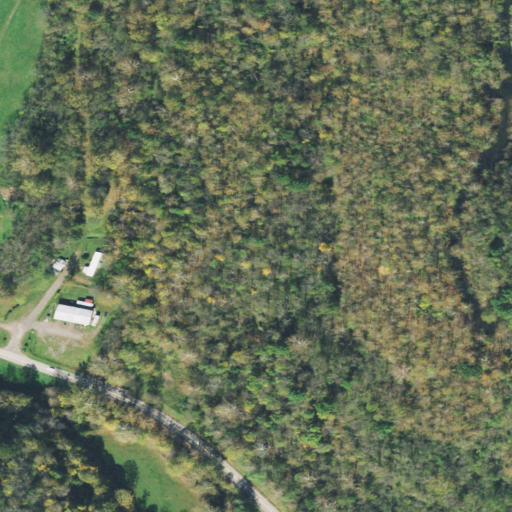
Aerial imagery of valley in Ohio named Crow Hollow containing deciduous forest, mixed forest, open development, pasture, low intensity development, medium intensity development, and shrub